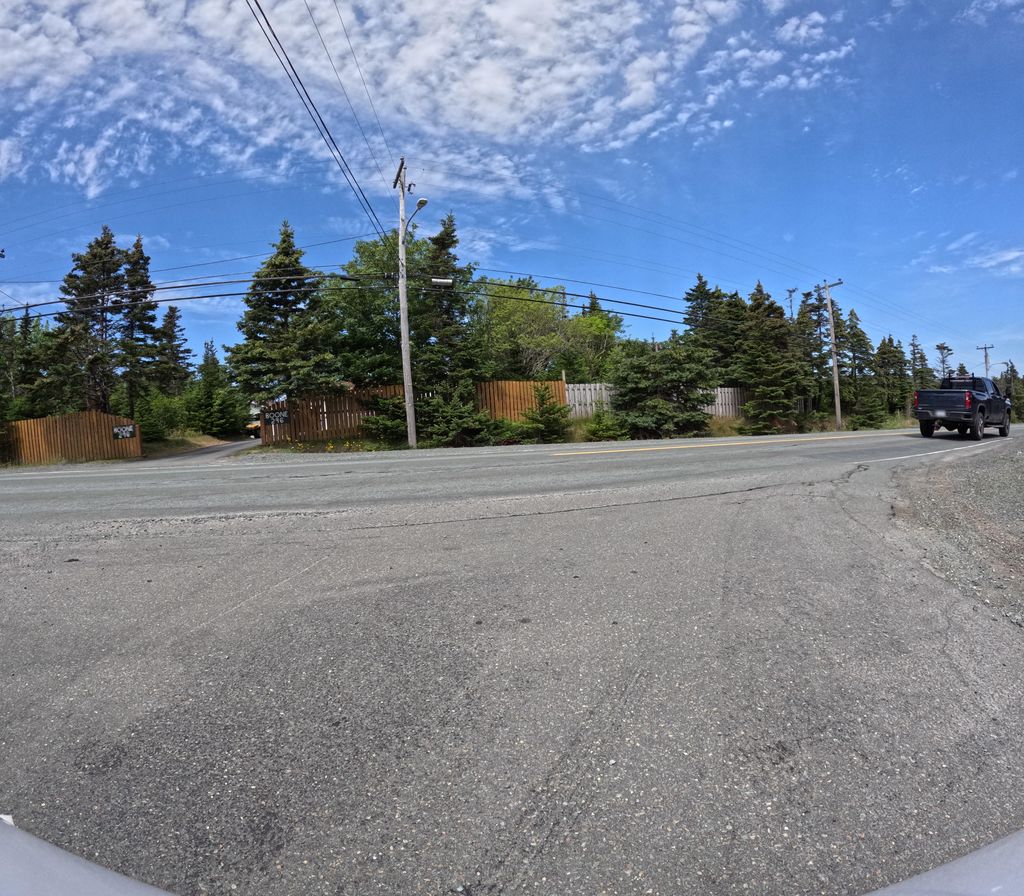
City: st_johns